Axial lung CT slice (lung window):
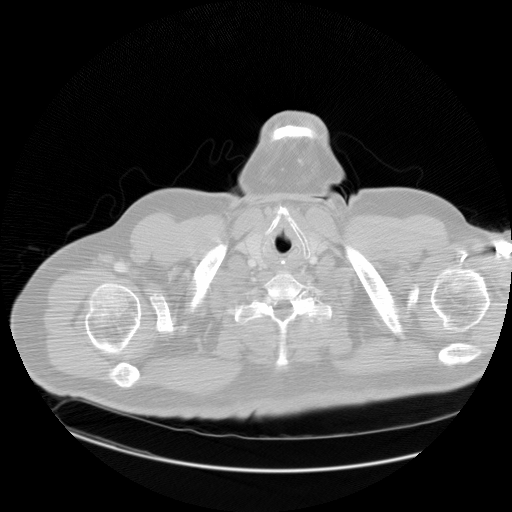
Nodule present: no